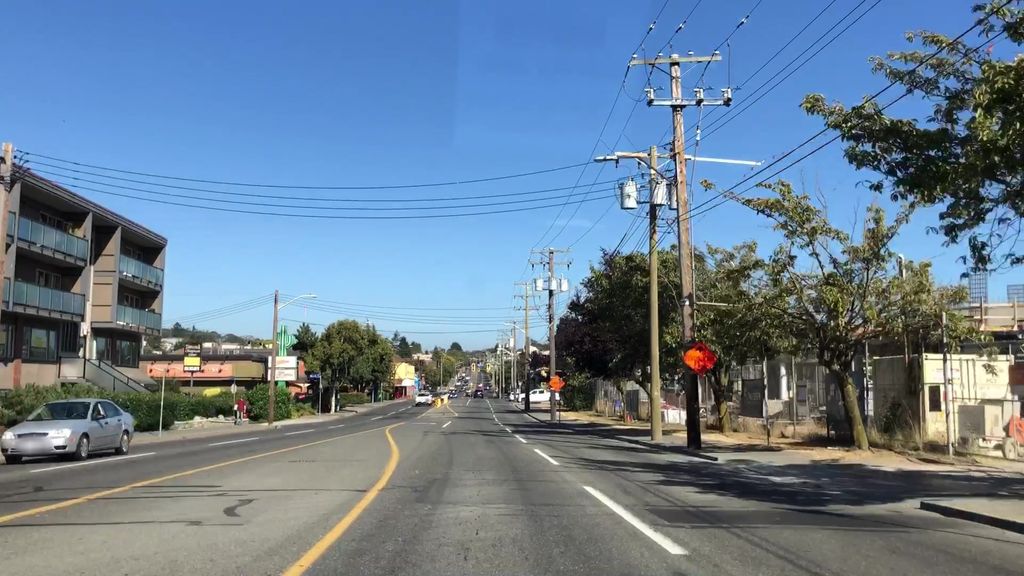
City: victoria